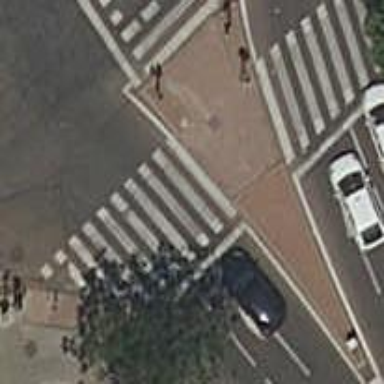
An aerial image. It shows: Road crossing with traffic signals.